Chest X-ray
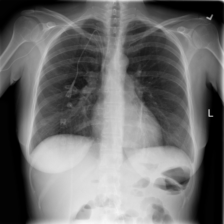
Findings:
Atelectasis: negative
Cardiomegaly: negative
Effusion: negative
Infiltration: negative
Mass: negative
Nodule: negative
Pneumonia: negative
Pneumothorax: negative
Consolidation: negative
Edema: negative
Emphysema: negative
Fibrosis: negative
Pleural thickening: negative
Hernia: negative